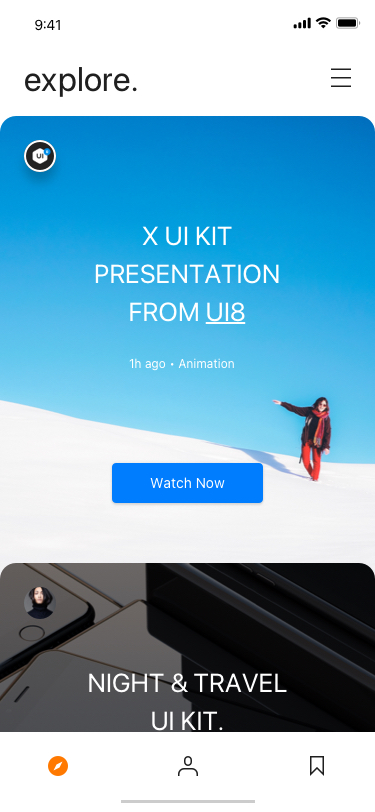
Text in this UI design:
x ui kit presentation from ui8
1h ago • Animation
Night & Travel UI Kit.

explore.